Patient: sex F, age 48
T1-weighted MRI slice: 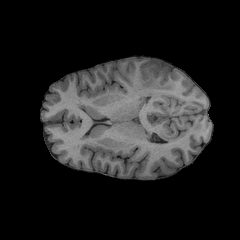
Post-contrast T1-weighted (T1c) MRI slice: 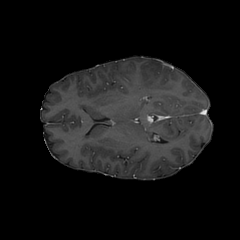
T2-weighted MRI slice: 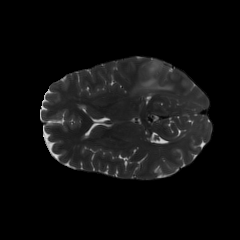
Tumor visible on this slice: yes
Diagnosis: Astrocytoma, IDH-mutant
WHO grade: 3